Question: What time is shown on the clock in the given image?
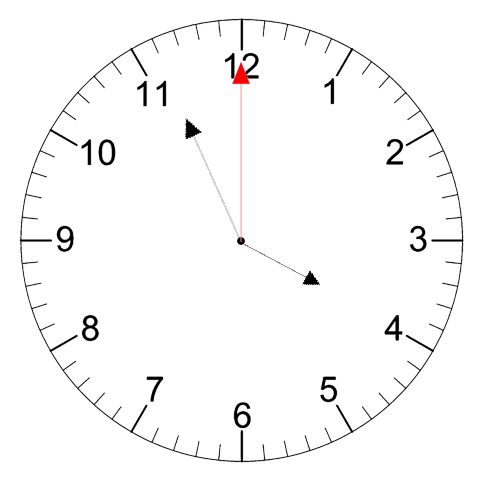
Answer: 03:56:00